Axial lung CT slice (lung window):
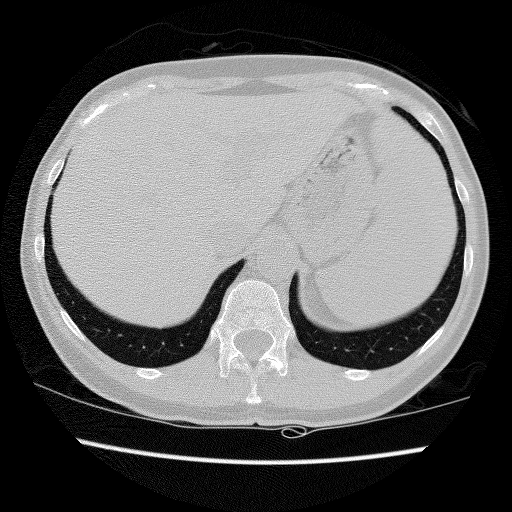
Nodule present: no